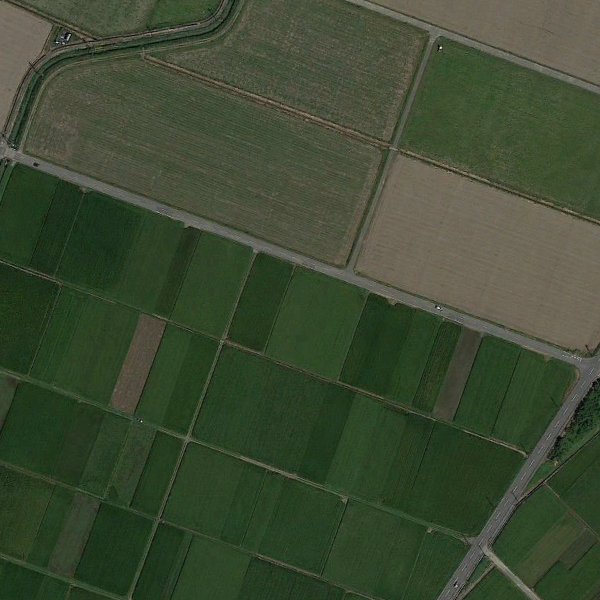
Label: Farmland